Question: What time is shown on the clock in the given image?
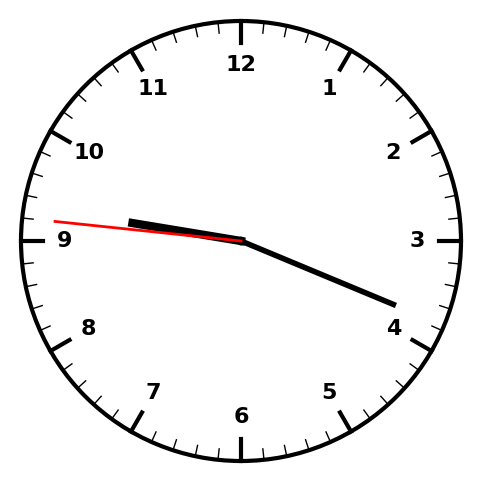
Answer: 09:18:46